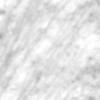
Label: no_change